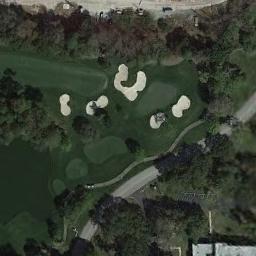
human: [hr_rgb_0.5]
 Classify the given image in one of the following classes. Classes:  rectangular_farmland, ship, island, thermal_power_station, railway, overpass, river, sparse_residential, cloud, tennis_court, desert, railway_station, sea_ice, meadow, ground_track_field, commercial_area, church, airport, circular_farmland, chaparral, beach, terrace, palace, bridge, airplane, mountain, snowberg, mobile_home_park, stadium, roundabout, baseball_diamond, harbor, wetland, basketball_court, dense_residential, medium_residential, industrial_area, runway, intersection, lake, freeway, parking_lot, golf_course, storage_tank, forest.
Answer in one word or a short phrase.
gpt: golf_course